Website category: jobs
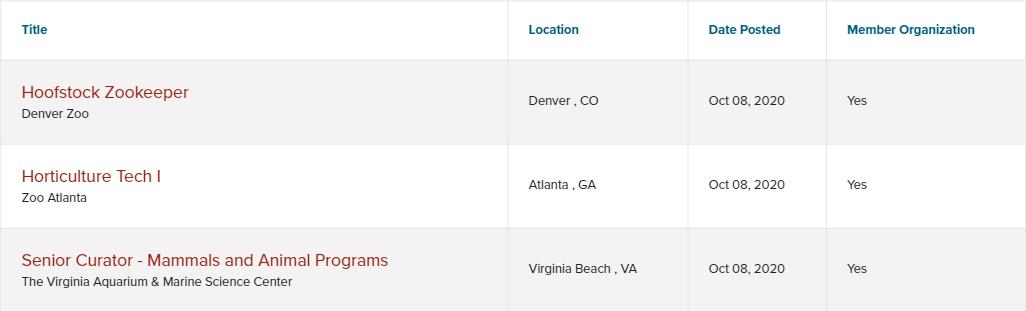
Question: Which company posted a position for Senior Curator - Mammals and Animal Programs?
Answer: The Virginia Aquarium & Marine Science Center

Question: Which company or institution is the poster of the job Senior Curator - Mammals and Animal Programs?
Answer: The Virginia Aquarium & Marine Science Center

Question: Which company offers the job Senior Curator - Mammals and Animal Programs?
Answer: The Virginia Aquarium & Marine Science Center

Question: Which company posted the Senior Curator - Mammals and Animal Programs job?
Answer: The Virginia Aquarium & Marine Science Center

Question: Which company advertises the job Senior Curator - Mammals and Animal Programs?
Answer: The Virginia Aquarium & Marine Science Center

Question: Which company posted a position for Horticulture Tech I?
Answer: Zoo Atlanta

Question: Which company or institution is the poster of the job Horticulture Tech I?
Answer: Zoo Atlanta

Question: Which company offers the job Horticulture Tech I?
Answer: Zoo Atlanta

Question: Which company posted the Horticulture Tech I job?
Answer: Zoo Atlanta

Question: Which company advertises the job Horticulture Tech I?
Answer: Zoo Atlanta

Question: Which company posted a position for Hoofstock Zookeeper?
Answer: Denver Zoo

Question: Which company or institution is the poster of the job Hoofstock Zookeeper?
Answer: Denver Zoo

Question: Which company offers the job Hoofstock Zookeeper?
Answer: Denver Zoo

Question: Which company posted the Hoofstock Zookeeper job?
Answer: Denver Zoo

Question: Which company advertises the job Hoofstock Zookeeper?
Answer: Denver Zoo

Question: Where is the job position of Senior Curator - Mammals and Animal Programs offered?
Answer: Virginia Beach , VA

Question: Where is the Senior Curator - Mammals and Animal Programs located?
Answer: Virginia Beach , VA

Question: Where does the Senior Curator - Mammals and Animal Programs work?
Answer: Virginia Beach , VA

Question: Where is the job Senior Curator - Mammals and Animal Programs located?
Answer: Virginia Beach , VA

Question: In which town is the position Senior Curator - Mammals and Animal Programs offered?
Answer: Virginia Beach , VA

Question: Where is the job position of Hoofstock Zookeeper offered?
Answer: Denver , CO

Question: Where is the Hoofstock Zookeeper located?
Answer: Denver , CO

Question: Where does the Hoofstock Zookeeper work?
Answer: Denver , CO

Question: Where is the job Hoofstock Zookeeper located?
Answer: Denver , CO

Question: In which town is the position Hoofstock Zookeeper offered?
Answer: Denver , CO

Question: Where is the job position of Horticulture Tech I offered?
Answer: Atlanta , GA

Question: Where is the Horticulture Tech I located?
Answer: Atlanta , GA

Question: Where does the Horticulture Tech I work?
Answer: Atlanta , GA

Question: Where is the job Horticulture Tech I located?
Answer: Atlanta , GA

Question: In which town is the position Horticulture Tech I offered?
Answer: Atlanta , GA

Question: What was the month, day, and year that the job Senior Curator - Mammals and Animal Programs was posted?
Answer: Oct 08, 2020

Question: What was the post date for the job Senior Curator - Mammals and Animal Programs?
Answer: Oct 08, 2020

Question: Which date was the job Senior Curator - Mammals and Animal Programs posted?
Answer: Oct 08, 2020

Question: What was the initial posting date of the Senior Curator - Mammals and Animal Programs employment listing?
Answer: Oct 08, 2020

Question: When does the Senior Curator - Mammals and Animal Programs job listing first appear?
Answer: Oct 08, 2020

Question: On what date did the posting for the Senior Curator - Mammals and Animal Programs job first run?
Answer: Oct 08, 2020

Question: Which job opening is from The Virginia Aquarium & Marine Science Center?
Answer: Senior Curator - Mammals and Animal Programs

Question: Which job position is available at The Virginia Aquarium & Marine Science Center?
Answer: Senior Curator - Mammals and Animal Programs

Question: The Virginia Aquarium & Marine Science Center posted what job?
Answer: Senior Curator - Mammals and Animal Programs

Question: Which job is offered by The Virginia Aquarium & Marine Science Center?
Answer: Senior Curator - Mammals and Animal Programs

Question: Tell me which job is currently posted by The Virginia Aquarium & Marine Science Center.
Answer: Senior Curator - Mammals and Animal Programs

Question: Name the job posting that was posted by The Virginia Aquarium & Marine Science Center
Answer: Senior Curator - Mammals and Animal Programs

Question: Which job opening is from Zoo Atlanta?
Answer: Horticulture Tech I

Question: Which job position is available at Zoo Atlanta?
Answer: Horticulture Tech I

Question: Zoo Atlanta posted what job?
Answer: Horticulture Tech I

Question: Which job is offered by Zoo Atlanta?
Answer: Horticulture Tech I

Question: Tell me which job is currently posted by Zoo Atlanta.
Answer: Horticulture Tech I

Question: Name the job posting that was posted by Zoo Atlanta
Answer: Horticulture Tech I

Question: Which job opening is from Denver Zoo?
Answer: Hoofstock Zookeeper

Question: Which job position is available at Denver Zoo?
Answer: Hoofstock Zookeeper

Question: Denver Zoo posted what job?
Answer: Hoofstock Zookeeper

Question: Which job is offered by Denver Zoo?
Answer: Hoofstock Zookeeper

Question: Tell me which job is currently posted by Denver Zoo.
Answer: Hoofstock Zookeeper

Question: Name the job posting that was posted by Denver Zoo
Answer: Hoofstock Zookeeper

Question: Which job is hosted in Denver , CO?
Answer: Hoofstock Zookeeper

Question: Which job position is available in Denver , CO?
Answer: Hoofstock Zookeeper

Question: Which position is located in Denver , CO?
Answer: Hoofstock Zookeeper

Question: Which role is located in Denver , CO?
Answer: Hoofstock Zookeeper

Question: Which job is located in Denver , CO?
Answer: Hoofstock Zookeeper

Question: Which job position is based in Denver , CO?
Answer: Hoofstock Zookeeper

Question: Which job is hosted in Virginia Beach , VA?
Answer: Senior Curator - Mammals and Animal Programs

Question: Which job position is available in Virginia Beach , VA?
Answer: Senior Curator - Mammals and Animal Programs

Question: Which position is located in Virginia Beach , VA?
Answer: Senior Curator - Mammals and Animal Programs

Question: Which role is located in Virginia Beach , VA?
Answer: Senior Curator - Mammals and Animal Programs